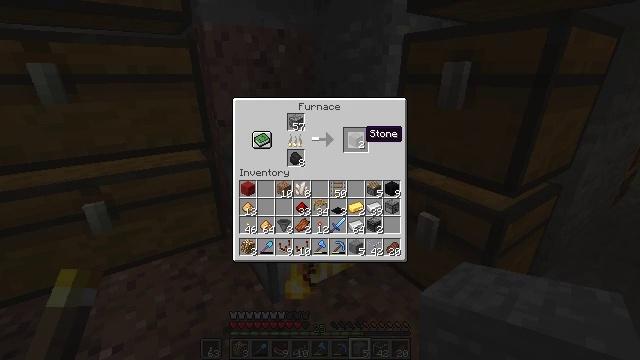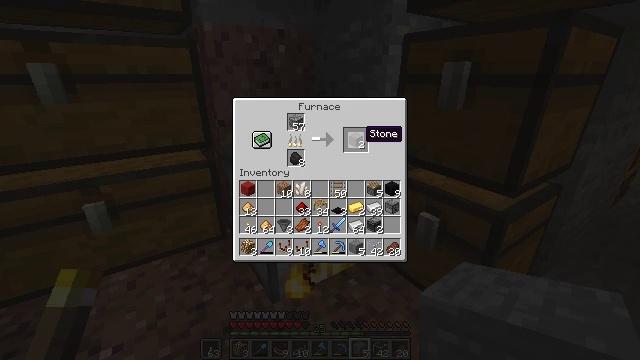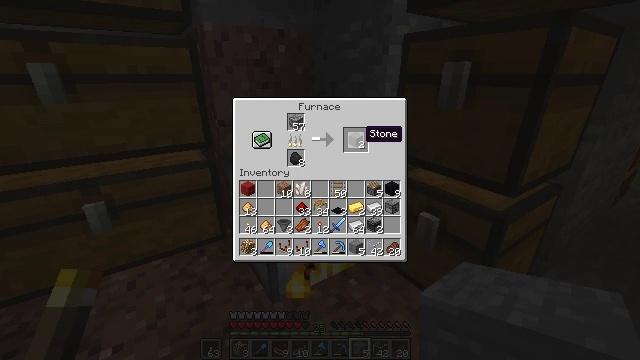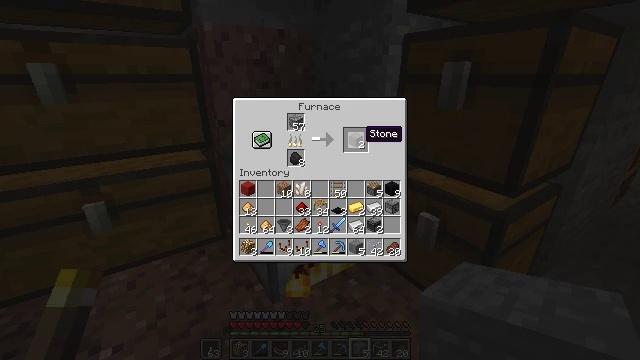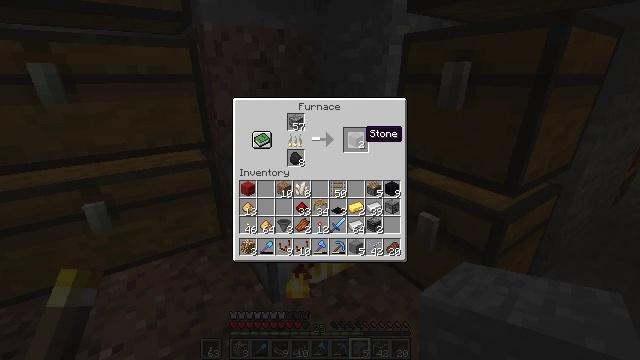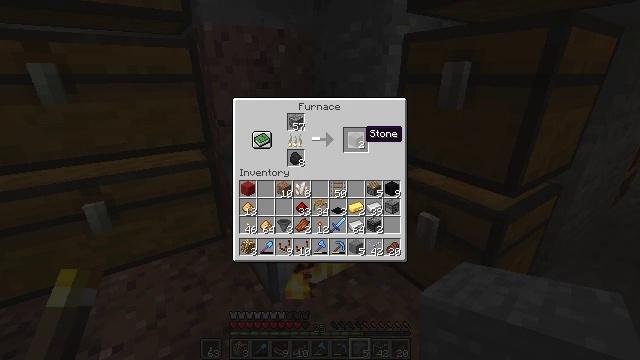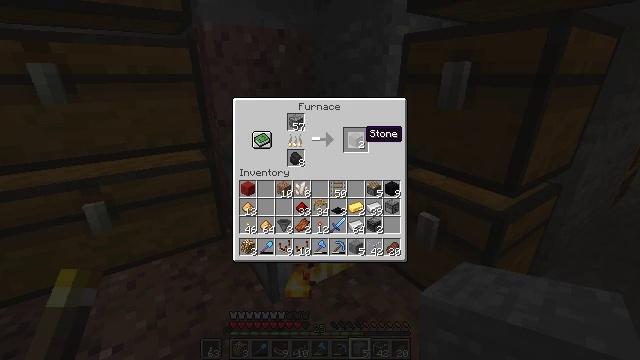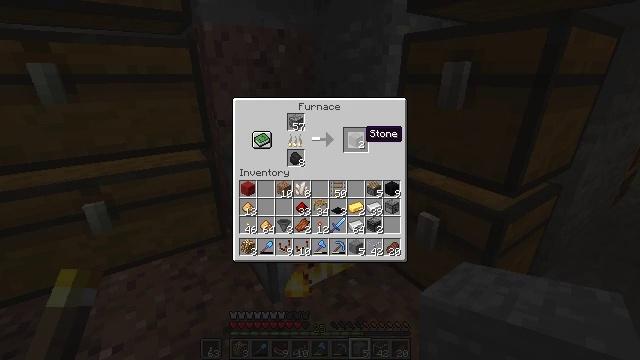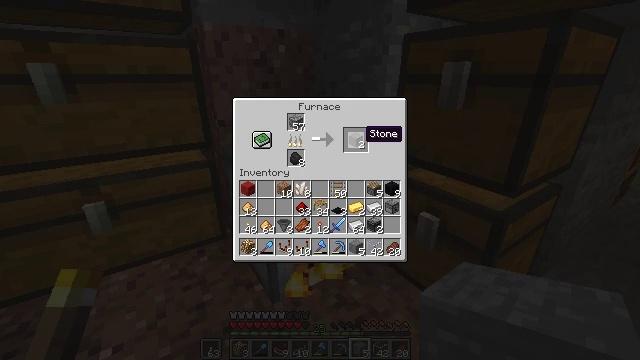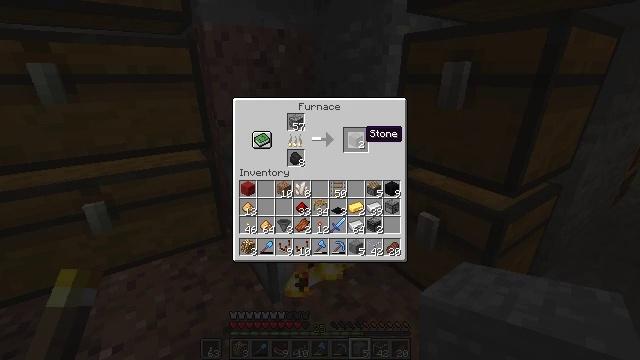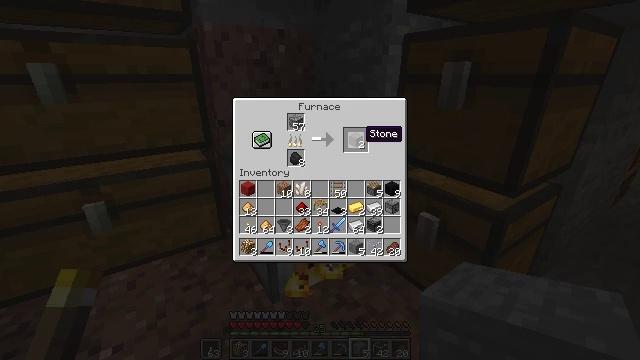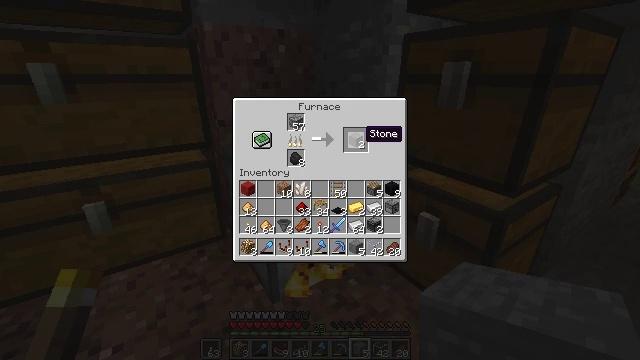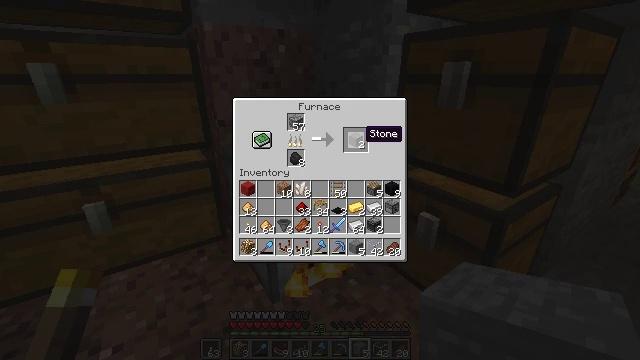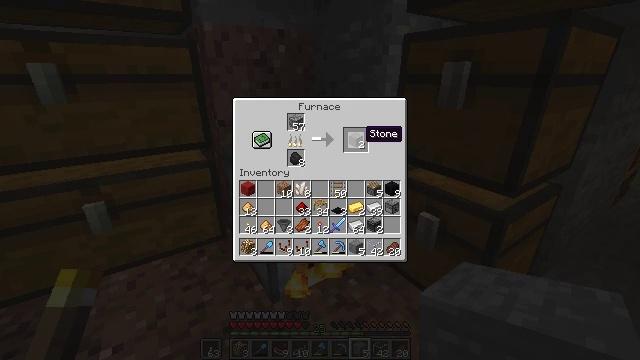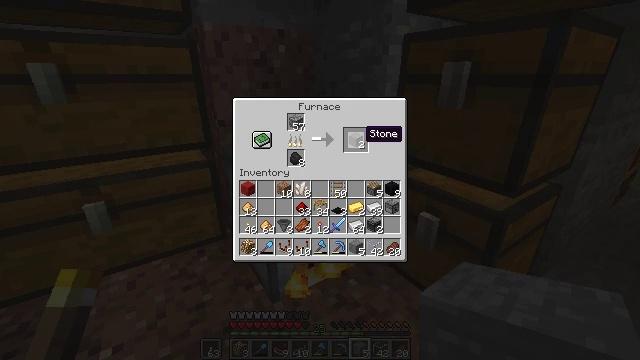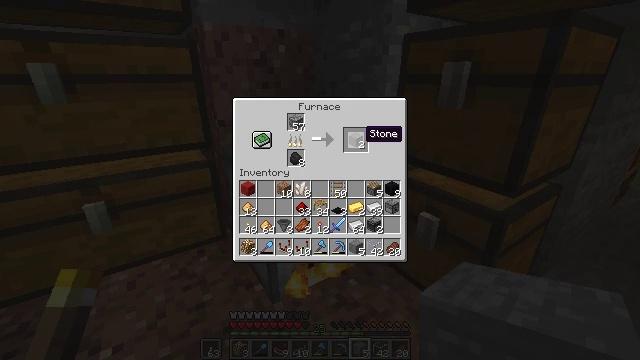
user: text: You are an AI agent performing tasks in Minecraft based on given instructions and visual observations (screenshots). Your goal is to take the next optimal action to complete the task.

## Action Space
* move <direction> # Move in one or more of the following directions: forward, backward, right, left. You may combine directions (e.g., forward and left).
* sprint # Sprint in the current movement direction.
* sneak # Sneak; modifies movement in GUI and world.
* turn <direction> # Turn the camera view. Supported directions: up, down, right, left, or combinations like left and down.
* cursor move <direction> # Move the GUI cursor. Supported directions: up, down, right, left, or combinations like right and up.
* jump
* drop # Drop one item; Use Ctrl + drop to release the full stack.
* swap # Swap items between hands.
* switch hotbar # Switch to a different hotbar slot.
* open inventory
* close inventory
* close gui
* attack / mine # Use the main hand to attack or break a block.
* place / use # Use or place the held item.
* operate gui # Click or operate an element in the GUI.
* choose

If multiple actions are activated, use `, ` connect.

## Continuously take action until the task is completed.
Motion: motion action
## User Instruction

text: Fire up the furnace to turn cobblestone into stone.
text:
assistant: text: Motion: no_op
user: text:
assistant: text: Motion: no_op
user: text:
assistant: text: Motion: no_op
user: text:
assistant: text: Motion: no_op
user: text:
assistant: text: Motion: no_op
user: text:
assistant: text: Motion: no_op
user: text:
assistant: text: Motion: no_op
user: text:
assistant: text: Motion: no_op
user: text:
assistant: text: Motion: no_op
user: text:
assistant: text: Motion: no_op
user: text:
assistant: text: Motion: no_op
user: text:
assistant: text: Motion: no_op
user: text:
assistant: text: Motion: no_op
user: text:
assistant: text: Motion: no_op
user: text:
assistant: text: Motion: no_op
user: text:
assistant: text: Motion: no_op
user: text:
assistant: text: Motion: no_op
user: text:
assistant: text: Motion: no_op
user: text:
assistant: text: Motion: no_op
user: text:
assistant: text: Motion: no_op
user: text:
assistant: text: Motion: no_op
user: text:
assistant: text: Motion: no_op
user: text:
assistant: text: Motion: no_op
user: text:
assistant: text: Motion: no_op
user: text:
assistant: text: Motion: no_op
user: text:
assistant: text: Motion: no_op
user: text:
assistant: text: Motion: no_op
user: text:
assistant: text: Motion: no_op
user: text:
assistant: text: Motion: no_op
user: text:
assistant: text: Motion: no_op